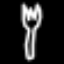
Label: fork